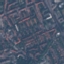
Land use / land cover class: Residential